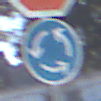
Verkehrszeichen: Kreisverkehr
Zusatzzeichen oben: Stop
Umgebung: Outdoor, Suburban
Tageszeit: MorningAfternoon
Wetter: PartlyCloudy
Licht: Natural
Jahreszeit: NotSpecified
Kontrast: HighContrast